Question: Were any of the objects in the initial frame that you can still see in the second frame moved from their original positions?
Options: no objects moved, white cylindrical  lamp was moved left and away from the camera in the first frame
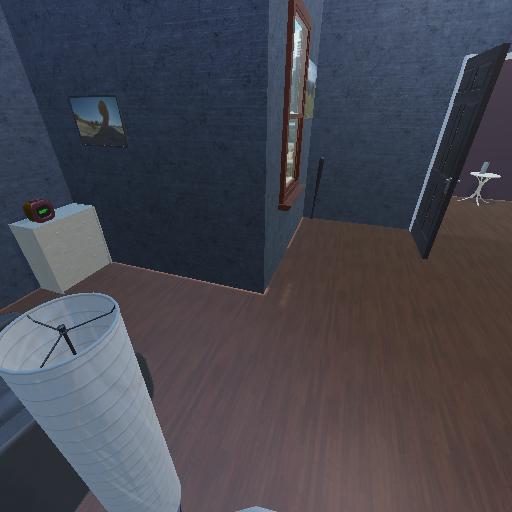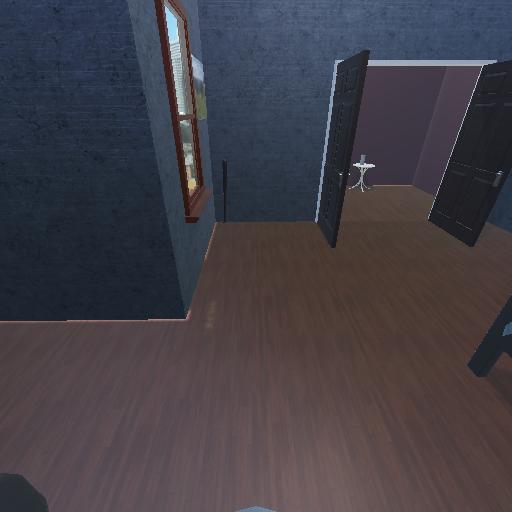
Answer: no objects moved